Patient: sex M, age 81
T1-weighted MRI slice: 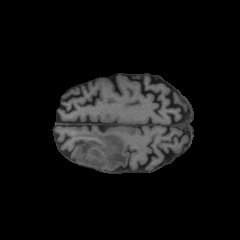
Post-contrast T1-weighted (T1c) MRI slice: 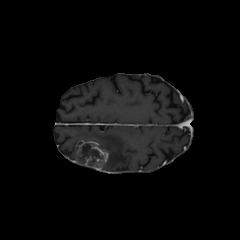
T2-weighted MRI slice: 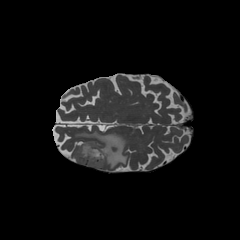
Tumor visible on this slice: yes
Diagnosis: Glioblastoma, IDH-wildtype
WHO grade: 4